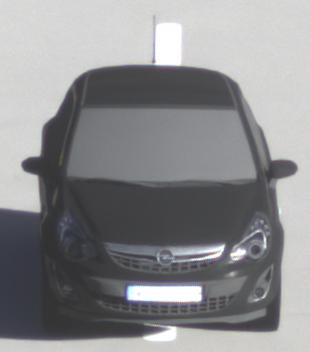
Make: Opel
Model: Corsa 1.2
Detailed model: Corsa (D)
Model produced from: 2011/01
Model produced until: 2014/08
Doors: 3
Color: black
Road condition: dry road
Daytime: morning or afternoon
Contrast: medium contrast